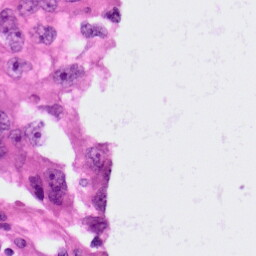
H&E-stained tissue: Lung